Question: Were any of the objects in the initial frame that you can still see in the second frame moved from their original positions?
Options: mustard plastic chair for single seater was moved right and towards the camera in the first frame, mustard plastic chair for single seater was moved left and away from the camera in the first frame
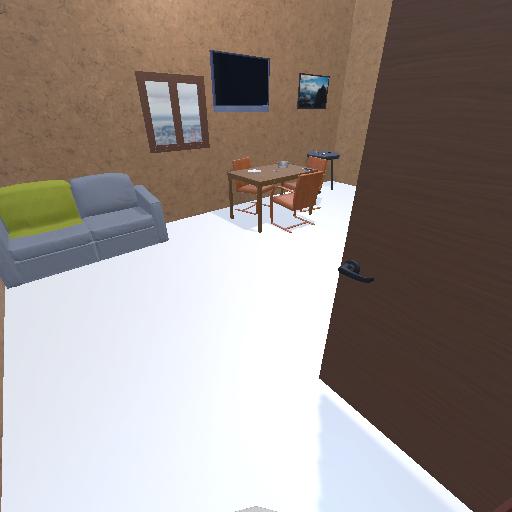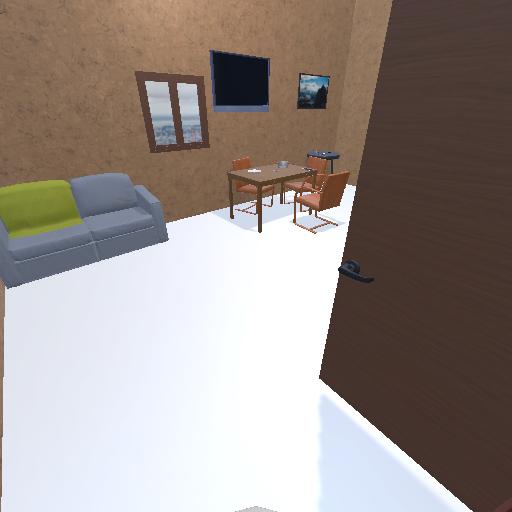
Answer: mustard plastic chair for single seater was moved right and towards the camera in the first frame